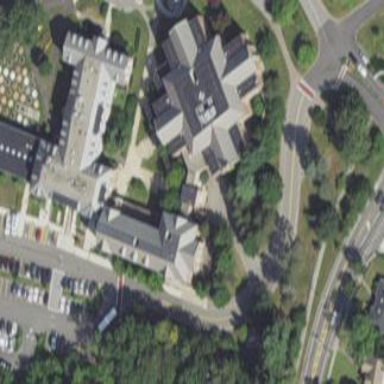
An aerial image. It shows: University building.